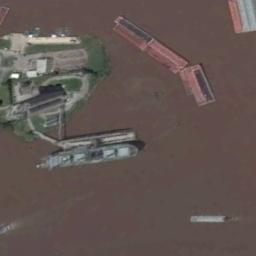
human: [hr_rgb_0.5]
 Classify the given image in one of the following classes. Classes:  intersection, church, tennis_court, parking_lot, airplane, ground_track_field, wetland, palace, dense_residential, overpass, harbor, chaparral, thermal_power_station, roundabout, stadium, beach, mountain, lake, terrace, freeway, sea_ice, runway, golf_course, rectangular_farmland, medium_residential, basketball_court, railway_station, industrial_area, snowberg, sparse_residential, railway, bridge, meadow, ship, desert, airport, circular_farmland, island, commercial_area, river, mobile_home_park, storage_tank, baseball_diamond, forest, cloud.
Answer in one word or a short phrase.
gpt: ship